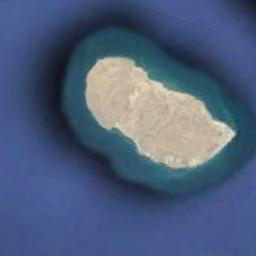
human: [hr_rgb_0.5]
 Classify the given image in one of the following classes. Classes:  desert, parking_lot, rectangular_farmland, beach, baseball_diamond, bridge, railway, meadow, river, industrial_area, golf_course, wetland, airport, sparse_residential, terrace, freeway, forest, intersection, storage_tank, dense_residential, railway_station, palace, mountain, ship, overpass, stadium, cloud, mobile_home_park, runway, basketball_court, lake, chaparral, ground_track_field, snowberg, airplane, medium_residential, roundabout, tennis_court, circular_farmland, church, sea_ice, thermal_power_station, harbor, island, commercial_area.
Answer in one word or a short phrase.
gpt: island